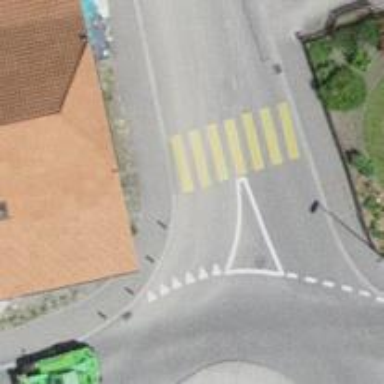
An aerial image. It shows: Marked pedestrian crossing with zebra designation and central island.